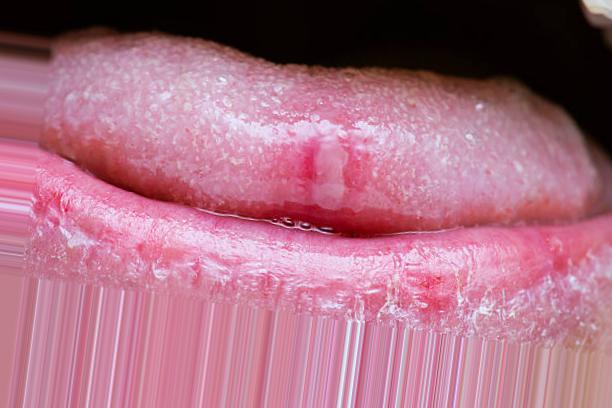
Condition: Mouth Ulcer